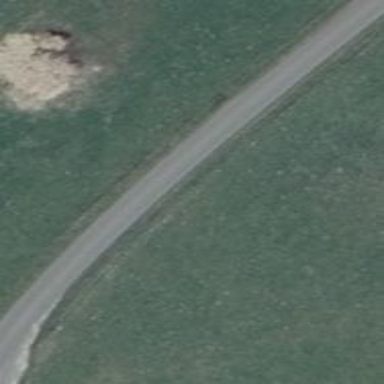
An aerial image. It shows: Unclassified road with asphalt surface.